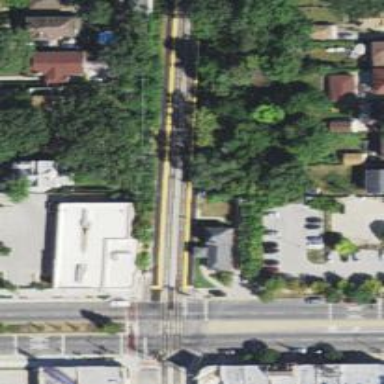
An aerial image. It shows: Railway crossing.